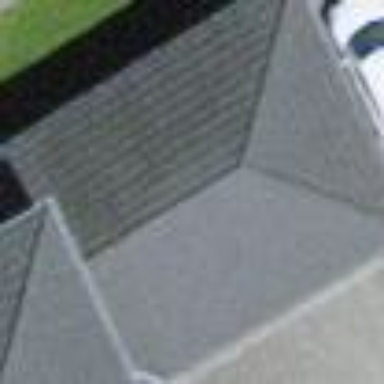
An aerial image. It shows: Garage building.